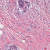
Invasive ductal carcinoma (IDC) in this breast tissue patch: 1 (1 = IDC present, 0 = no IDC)